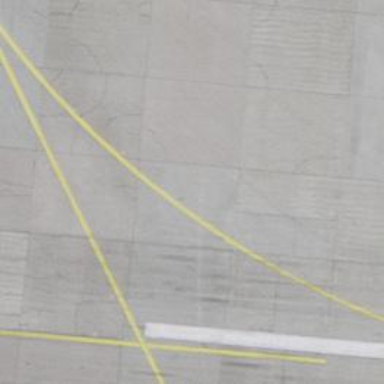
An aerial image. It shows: View of taxiway at the airport.